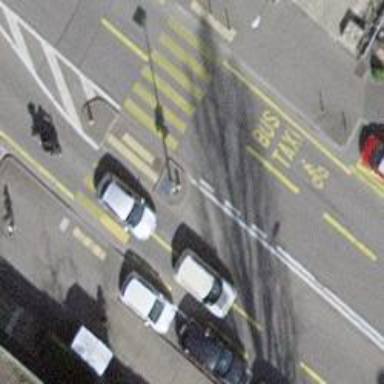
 there is lane for buses which is also shared with cyclists."